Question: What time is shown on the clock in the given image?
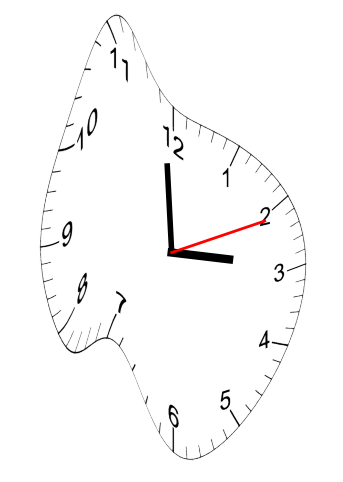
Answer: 02:59:11